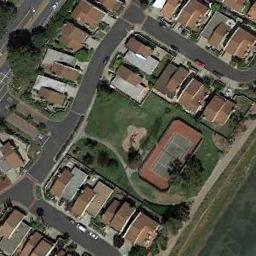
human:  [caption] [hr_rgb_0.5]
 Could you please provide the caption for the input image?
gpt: There are many different shapes and sizes of buildings next to the tennis courts .

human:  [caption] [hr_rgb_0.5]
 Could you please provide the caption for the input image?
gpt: The tennis court is on the grass next to some buildings and roads .

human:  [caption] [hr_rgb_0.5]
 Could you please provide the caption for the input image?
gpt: There is a small tennis court on the left side of the building .

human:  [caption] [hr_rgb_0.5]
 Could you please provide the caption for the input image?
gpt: Tennis court on the lawn surrounded by residential areas .

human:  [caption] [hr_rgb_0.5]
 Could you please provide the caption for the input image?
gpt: There are many brown buildings around the tennis courts .